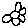
Label: flower